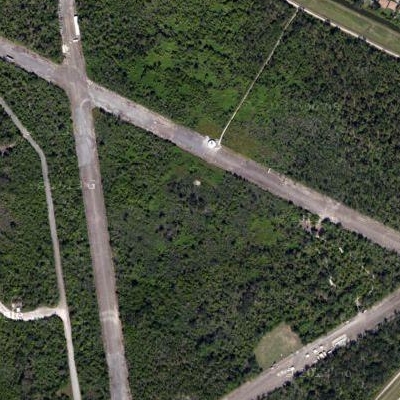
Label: eForest